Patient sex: F
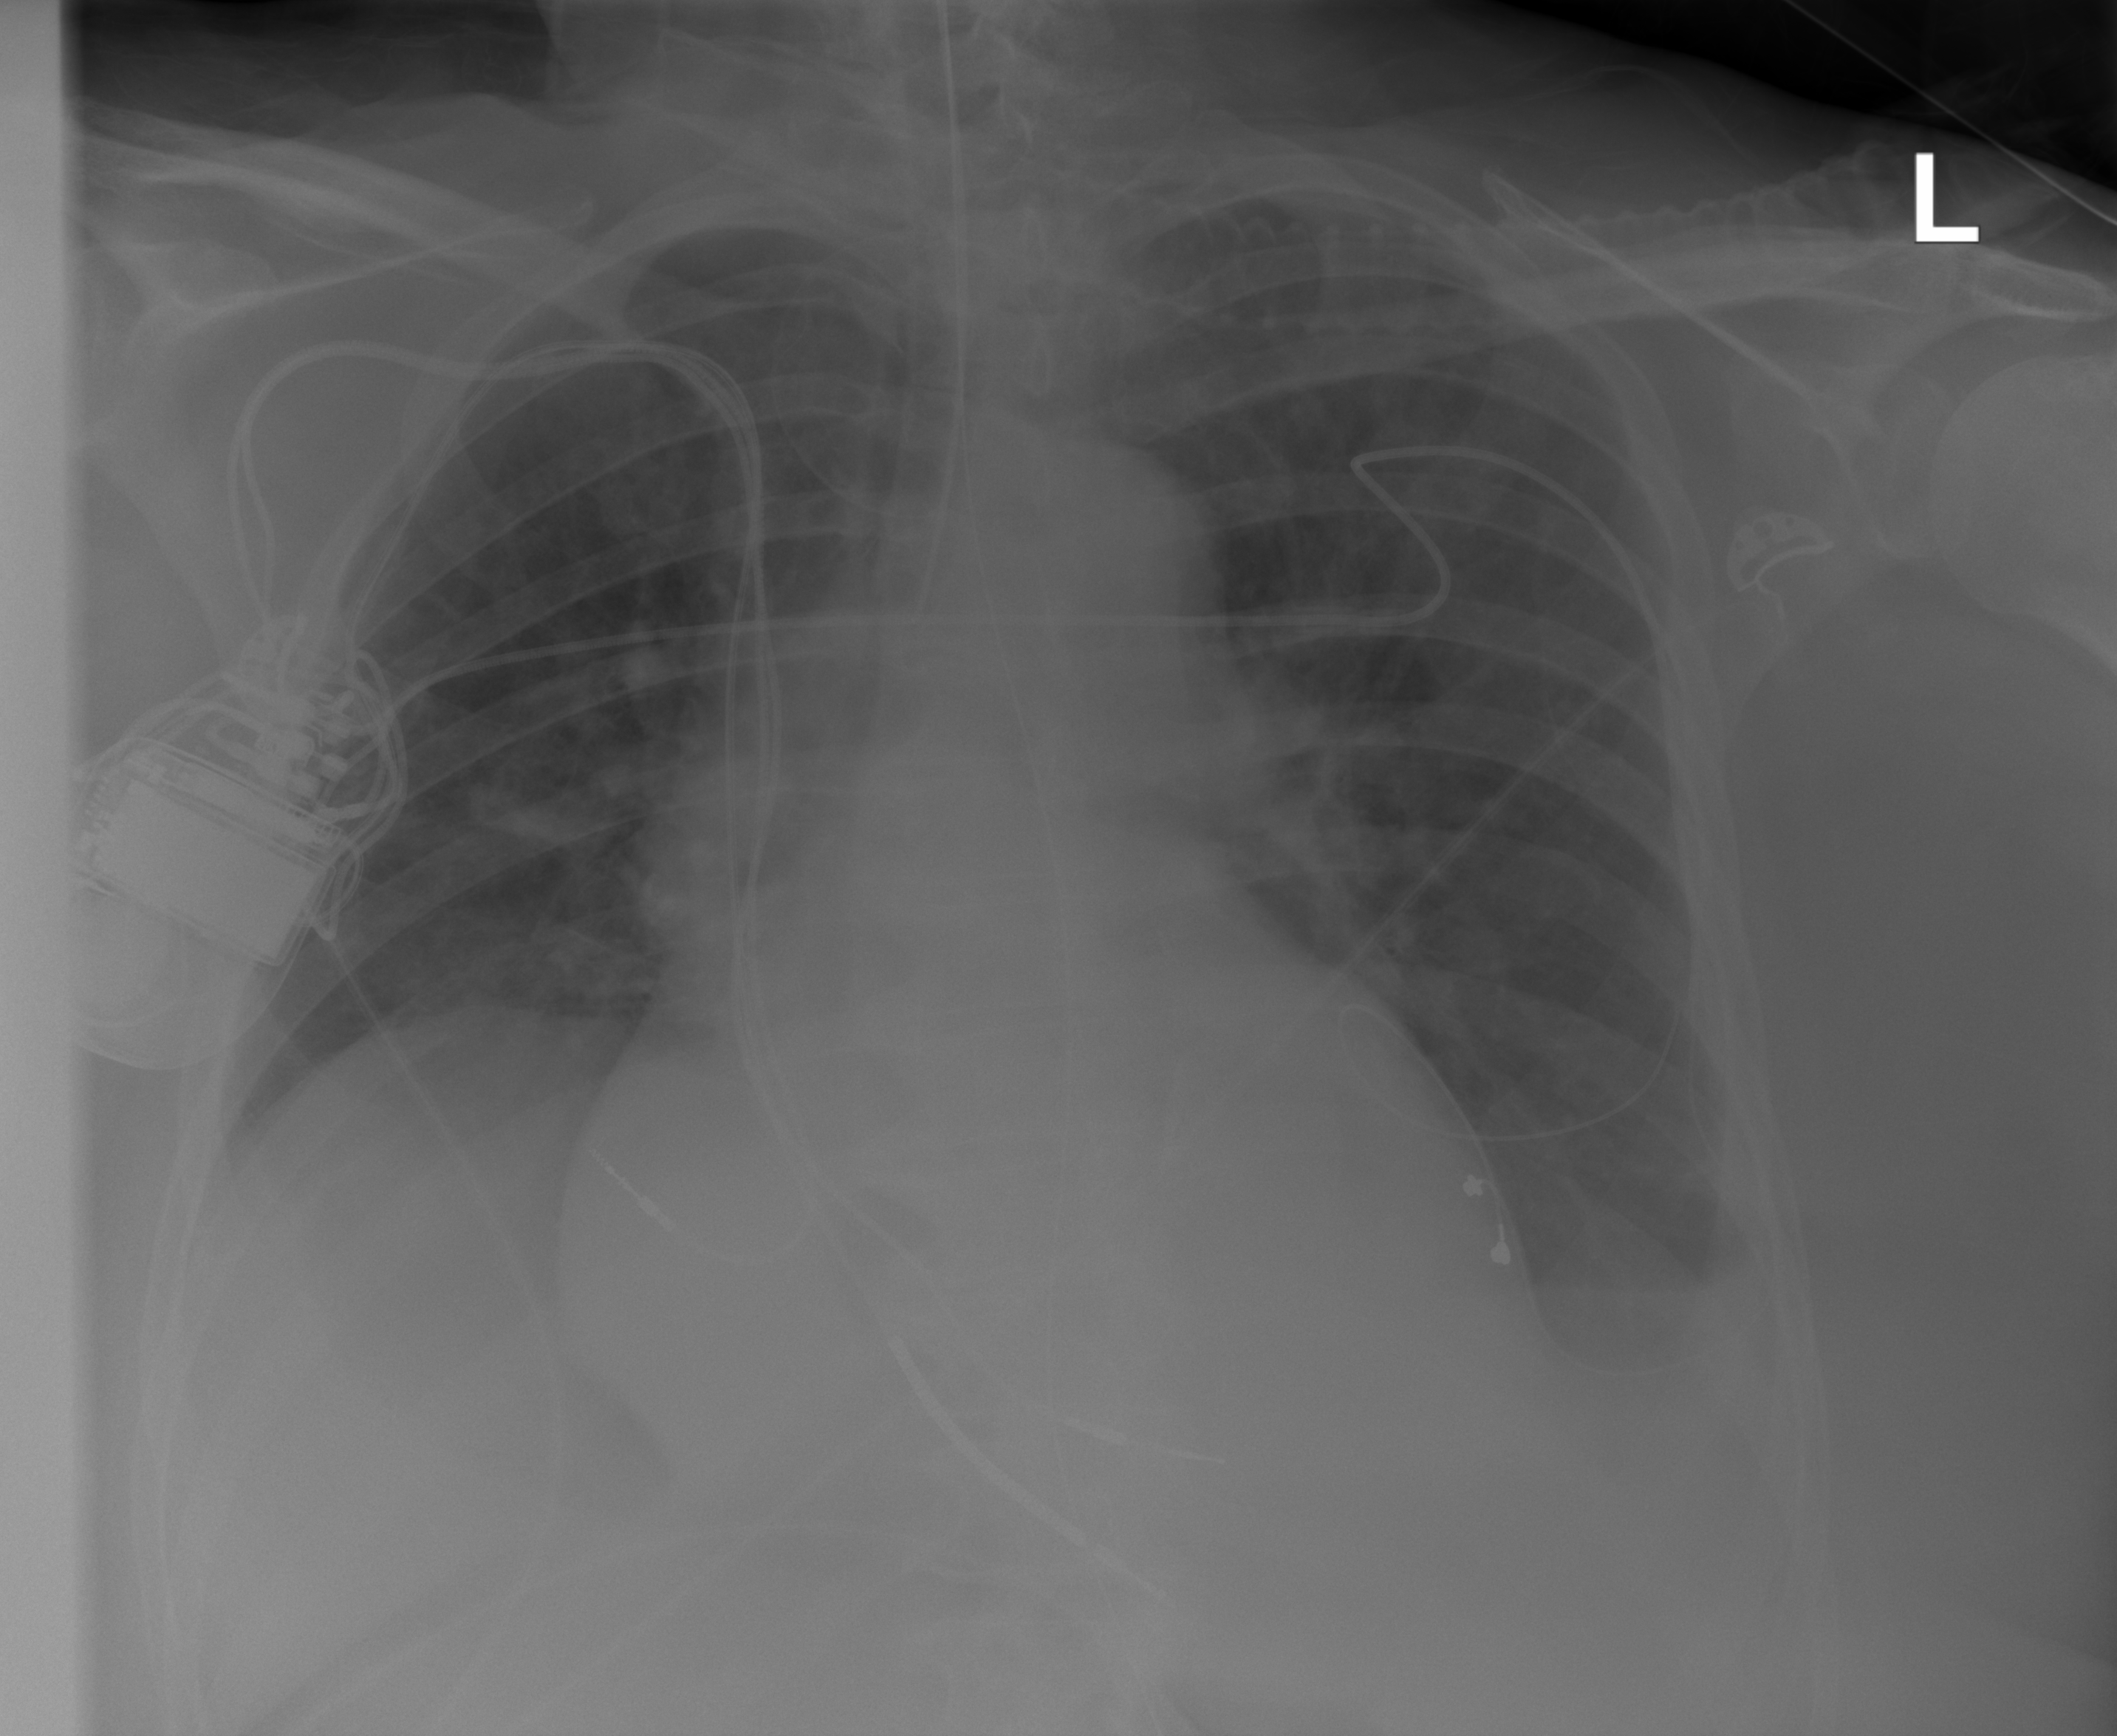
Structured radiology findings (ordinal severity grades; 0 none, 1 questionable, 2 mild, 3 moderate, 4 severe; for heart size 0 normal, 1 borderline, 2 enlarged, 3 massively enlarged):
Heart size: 3
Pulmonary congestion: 0
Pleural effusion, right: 0
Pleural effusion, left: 2
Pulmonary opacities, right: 0
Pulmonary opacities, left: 0
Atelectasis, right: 0
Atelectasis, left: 2